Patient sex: M
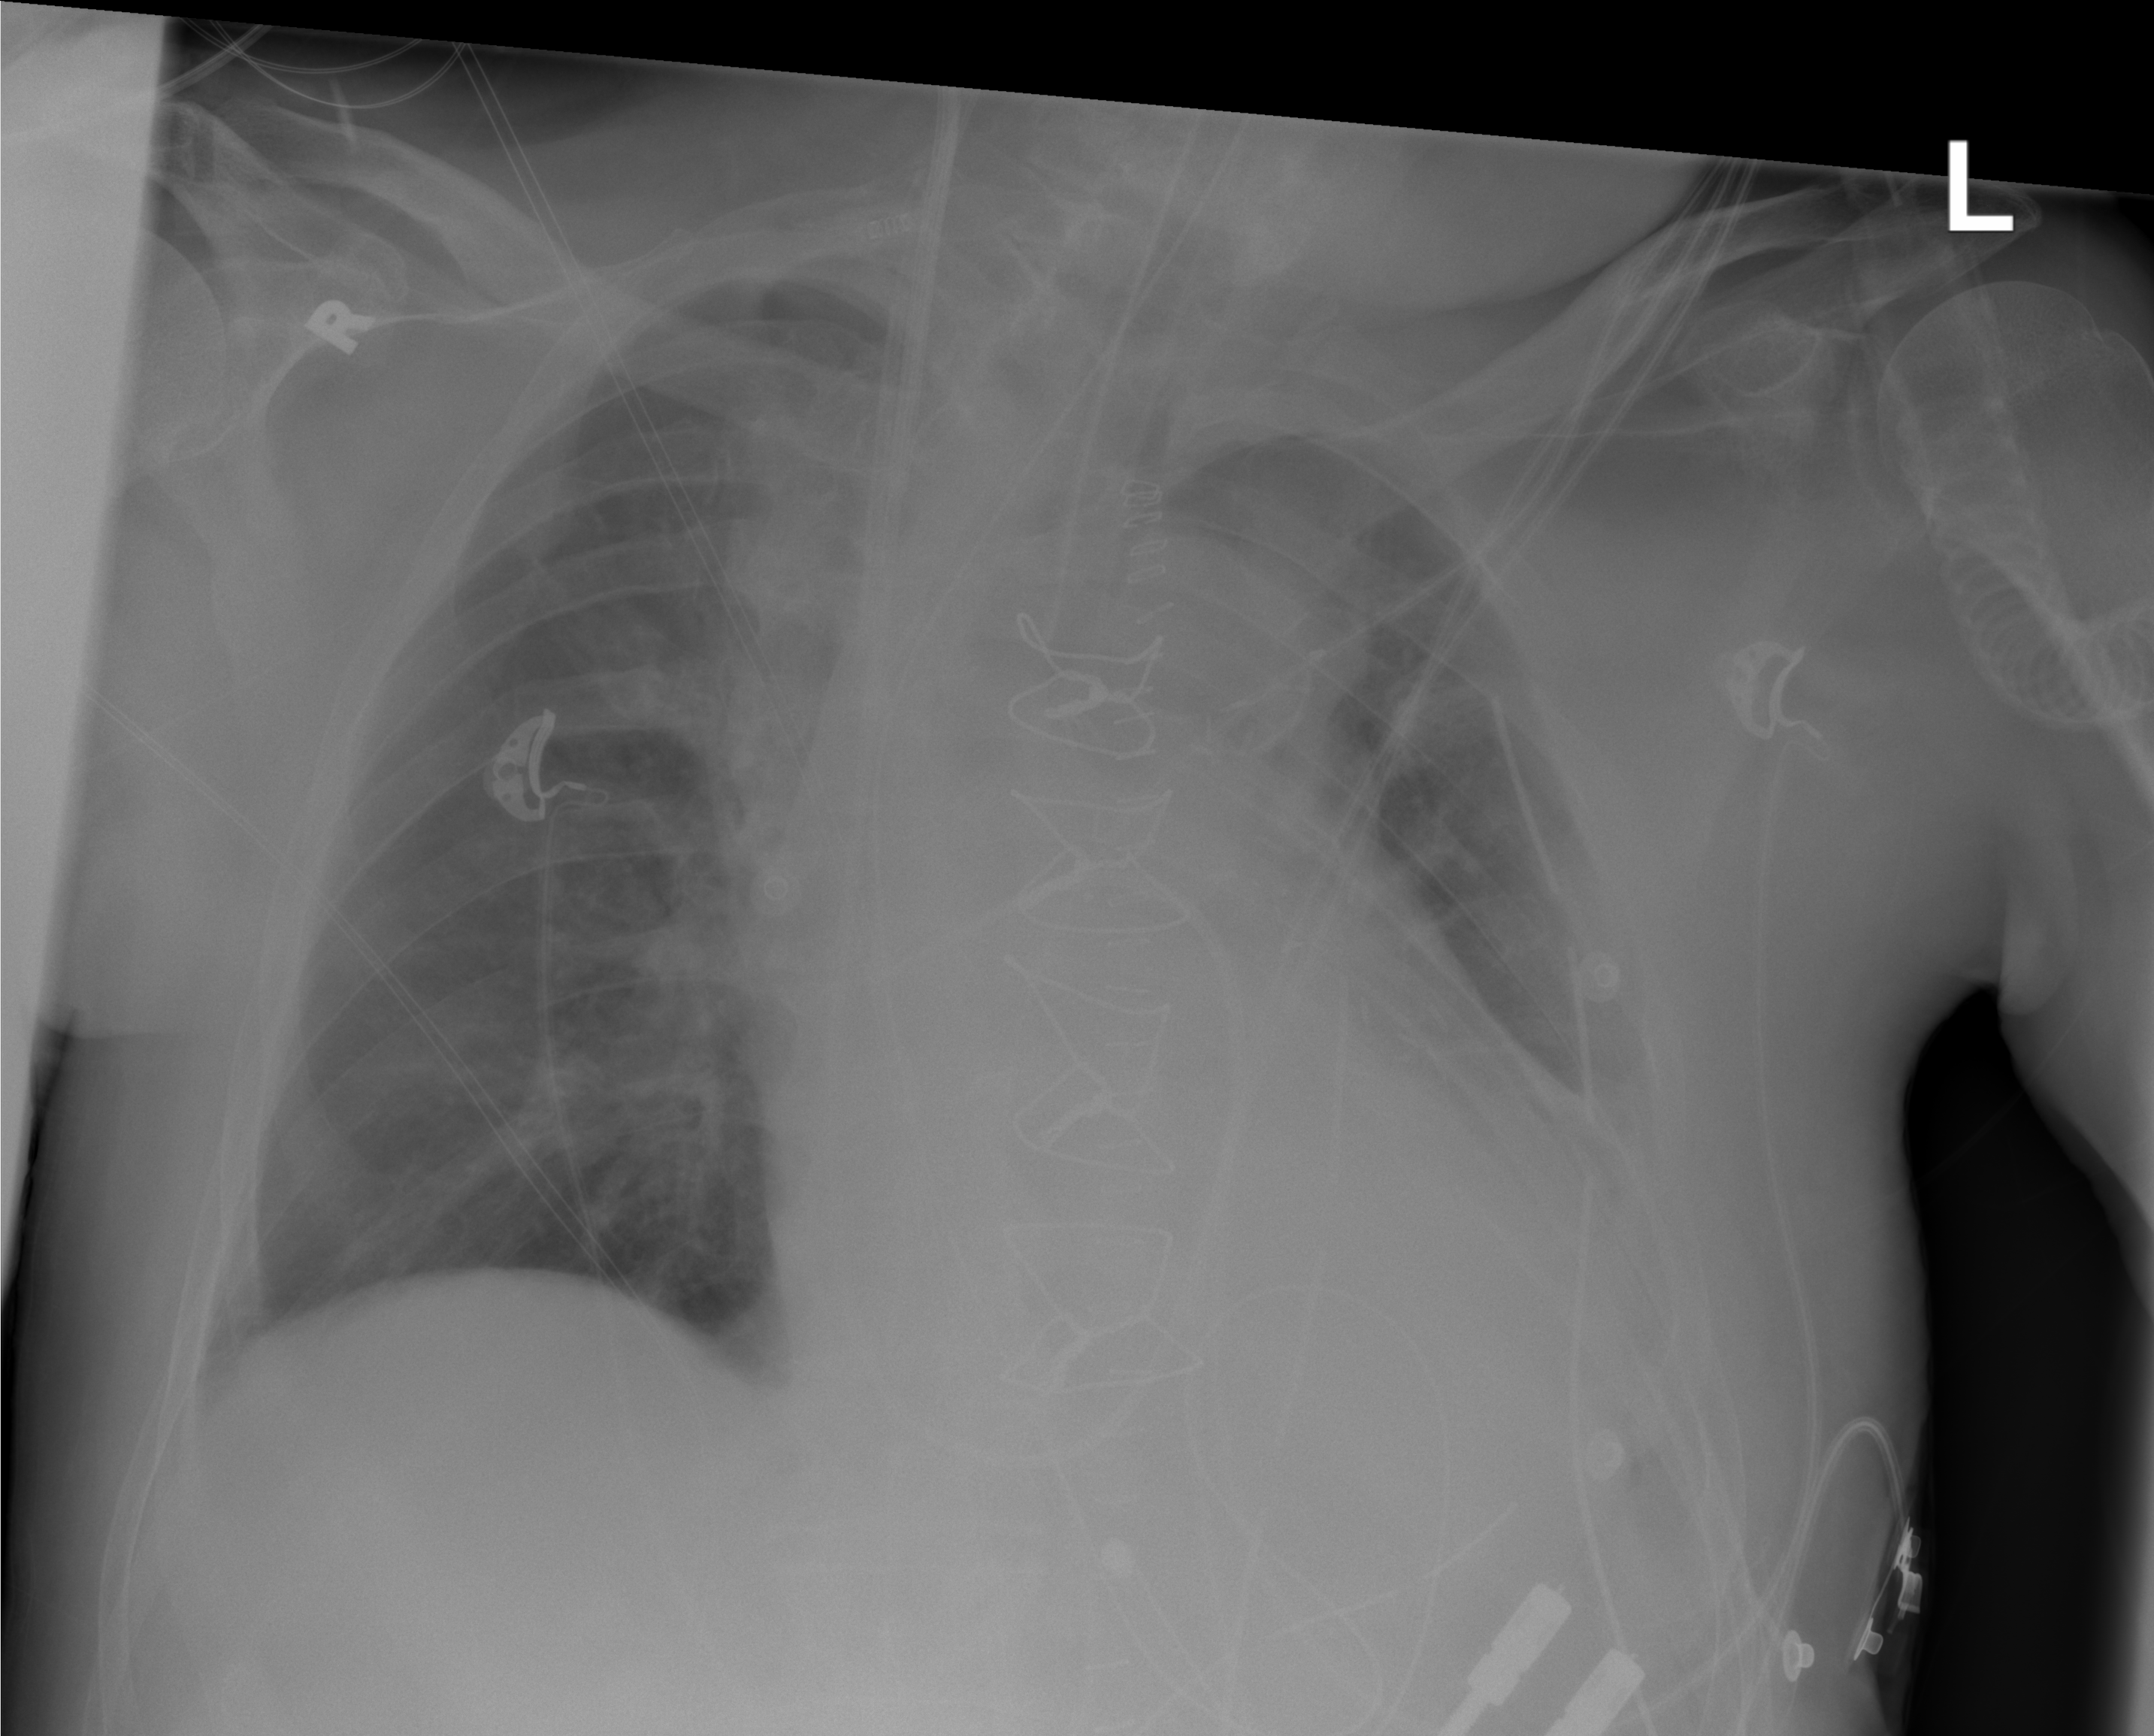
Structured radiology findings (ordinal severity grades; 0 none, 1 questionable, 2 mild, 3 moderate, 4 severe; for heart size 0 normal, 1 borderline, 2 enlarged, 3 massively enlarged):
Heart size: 2
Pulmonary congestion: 1
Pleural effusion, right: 0
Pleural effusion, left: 1
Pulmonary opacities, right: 0
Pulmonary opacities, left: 0
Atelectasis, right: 0
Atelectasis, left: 1